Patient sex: M
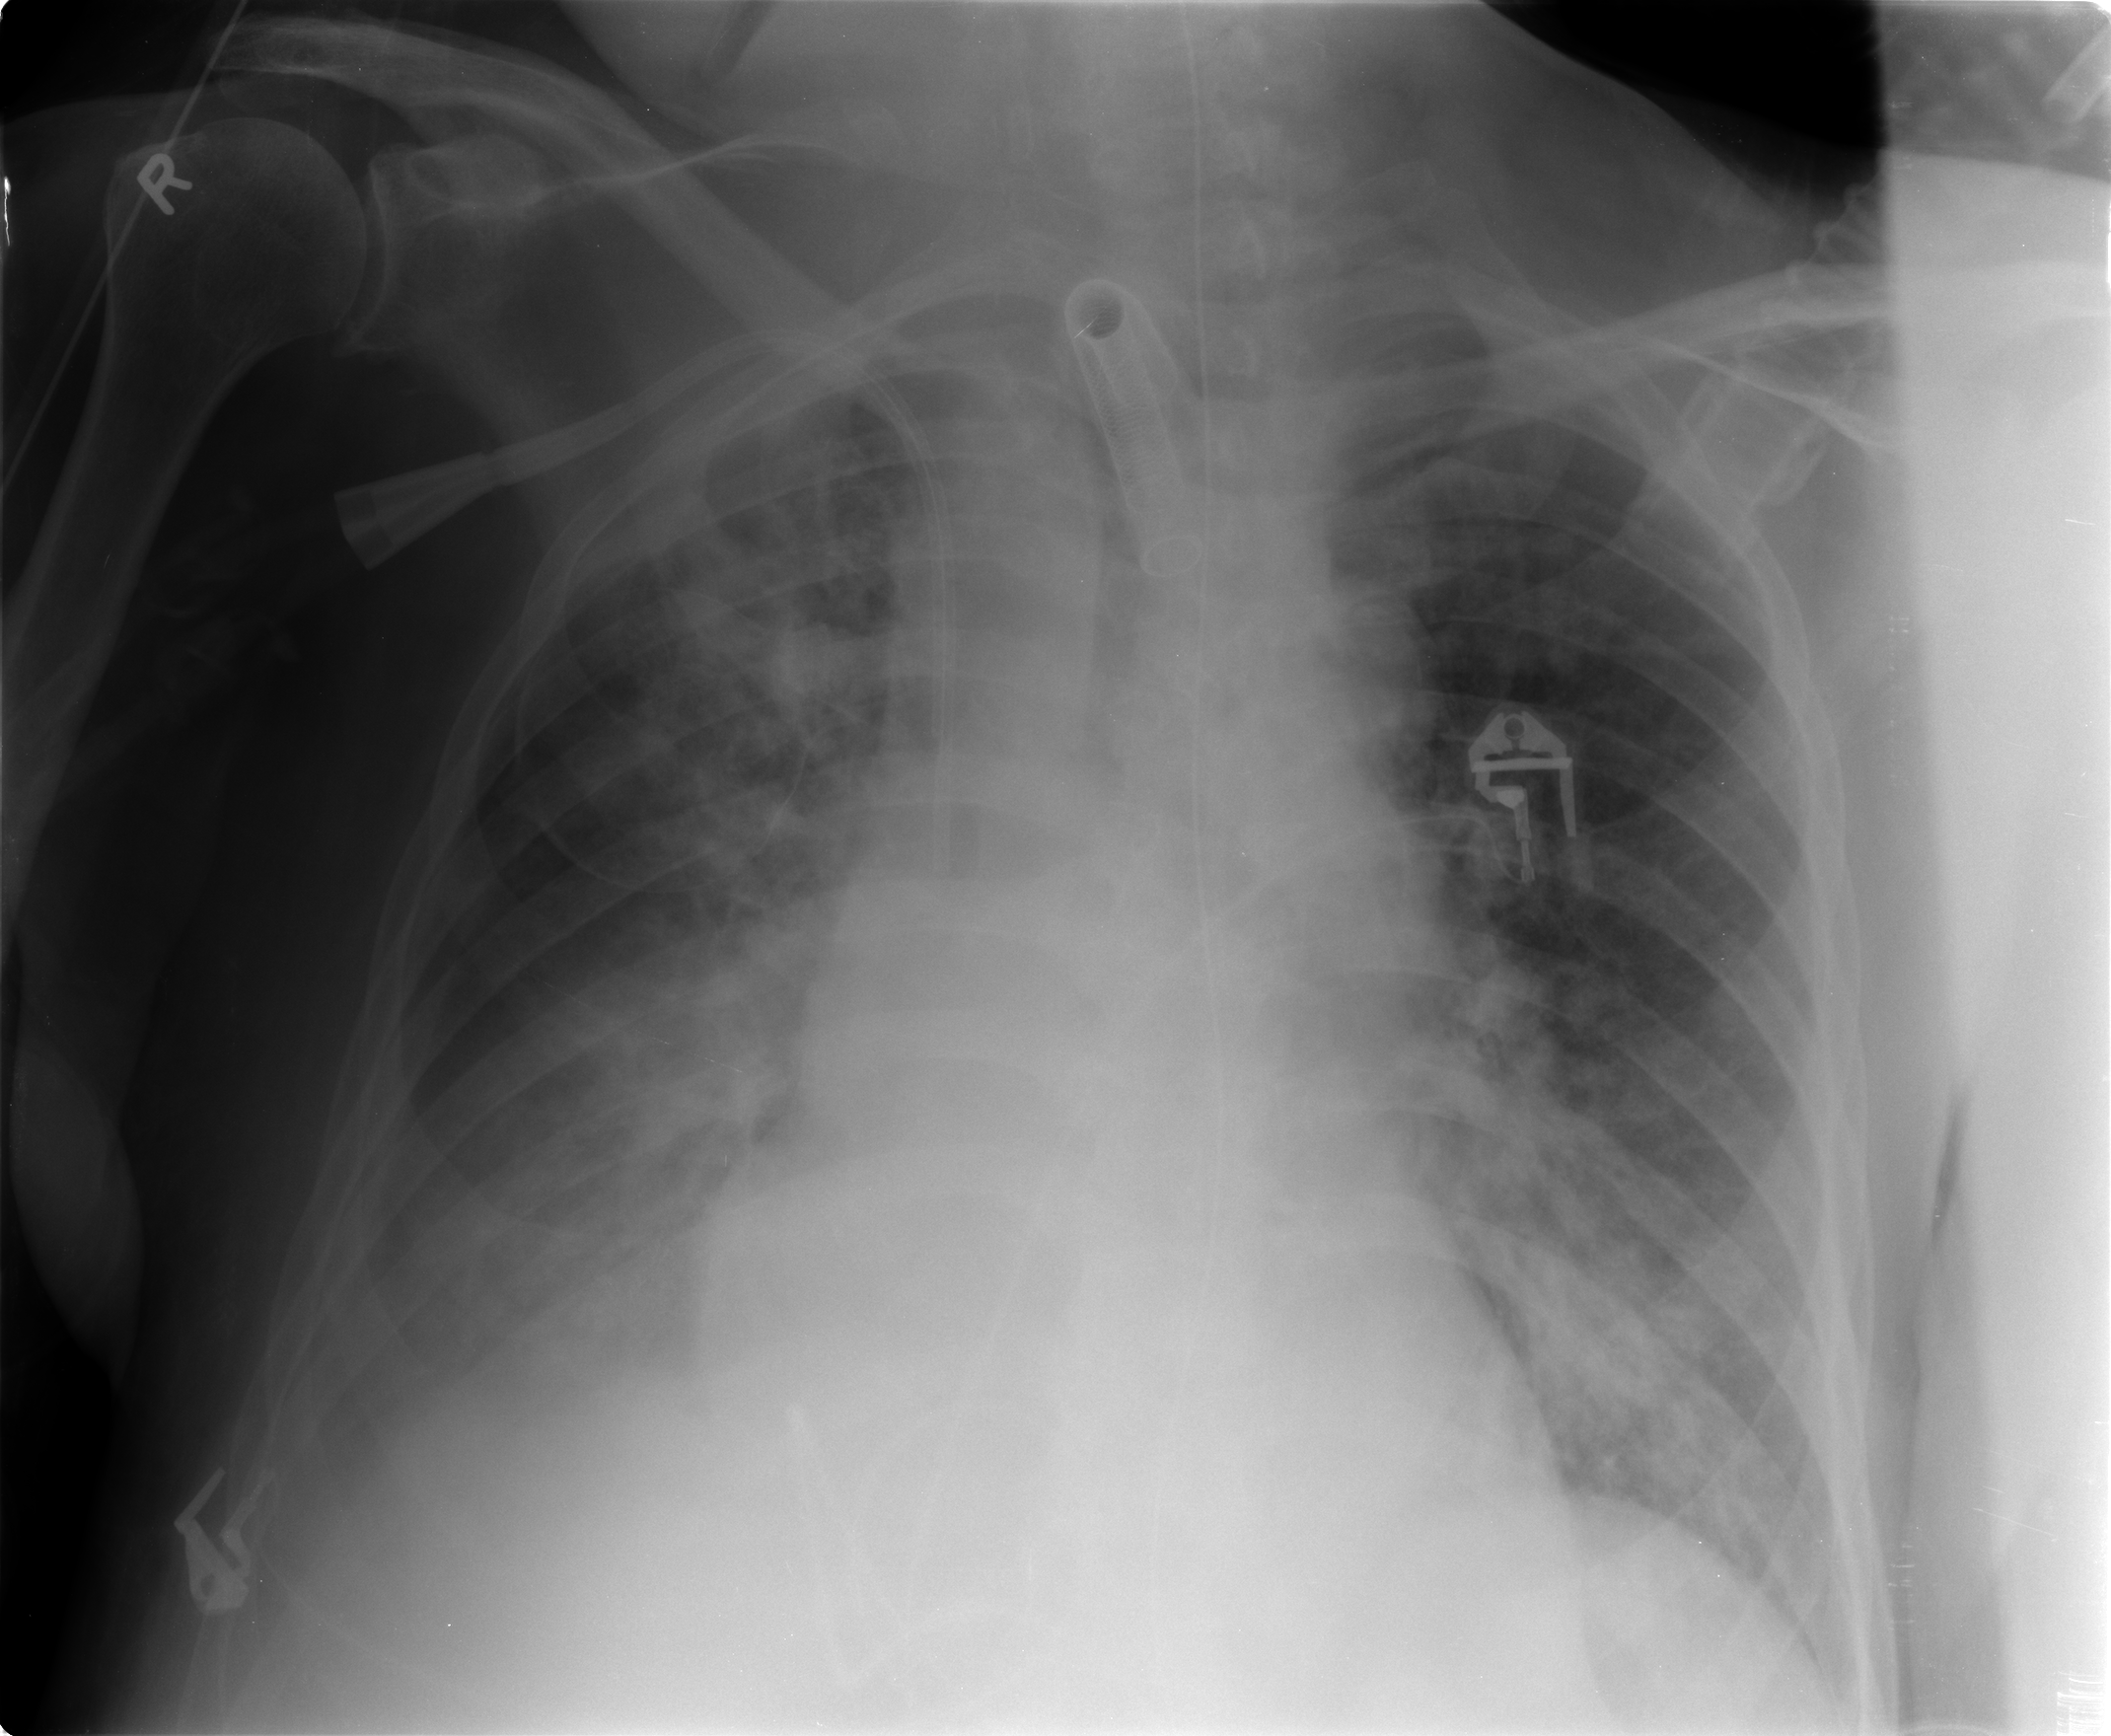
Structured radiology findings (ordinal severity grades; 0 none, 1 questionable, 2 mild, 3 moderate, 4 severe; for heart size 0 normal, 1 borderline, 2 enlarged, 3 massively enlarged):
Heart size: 2
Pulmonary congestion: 3
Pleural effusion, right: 3
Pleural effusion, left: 0
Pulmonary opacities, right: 3
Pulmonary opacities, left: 2
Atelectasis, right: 3
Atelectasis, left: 2